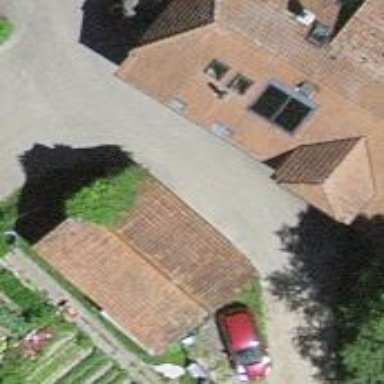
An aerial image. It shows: Barn.